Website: macys
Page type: delivery-shipping
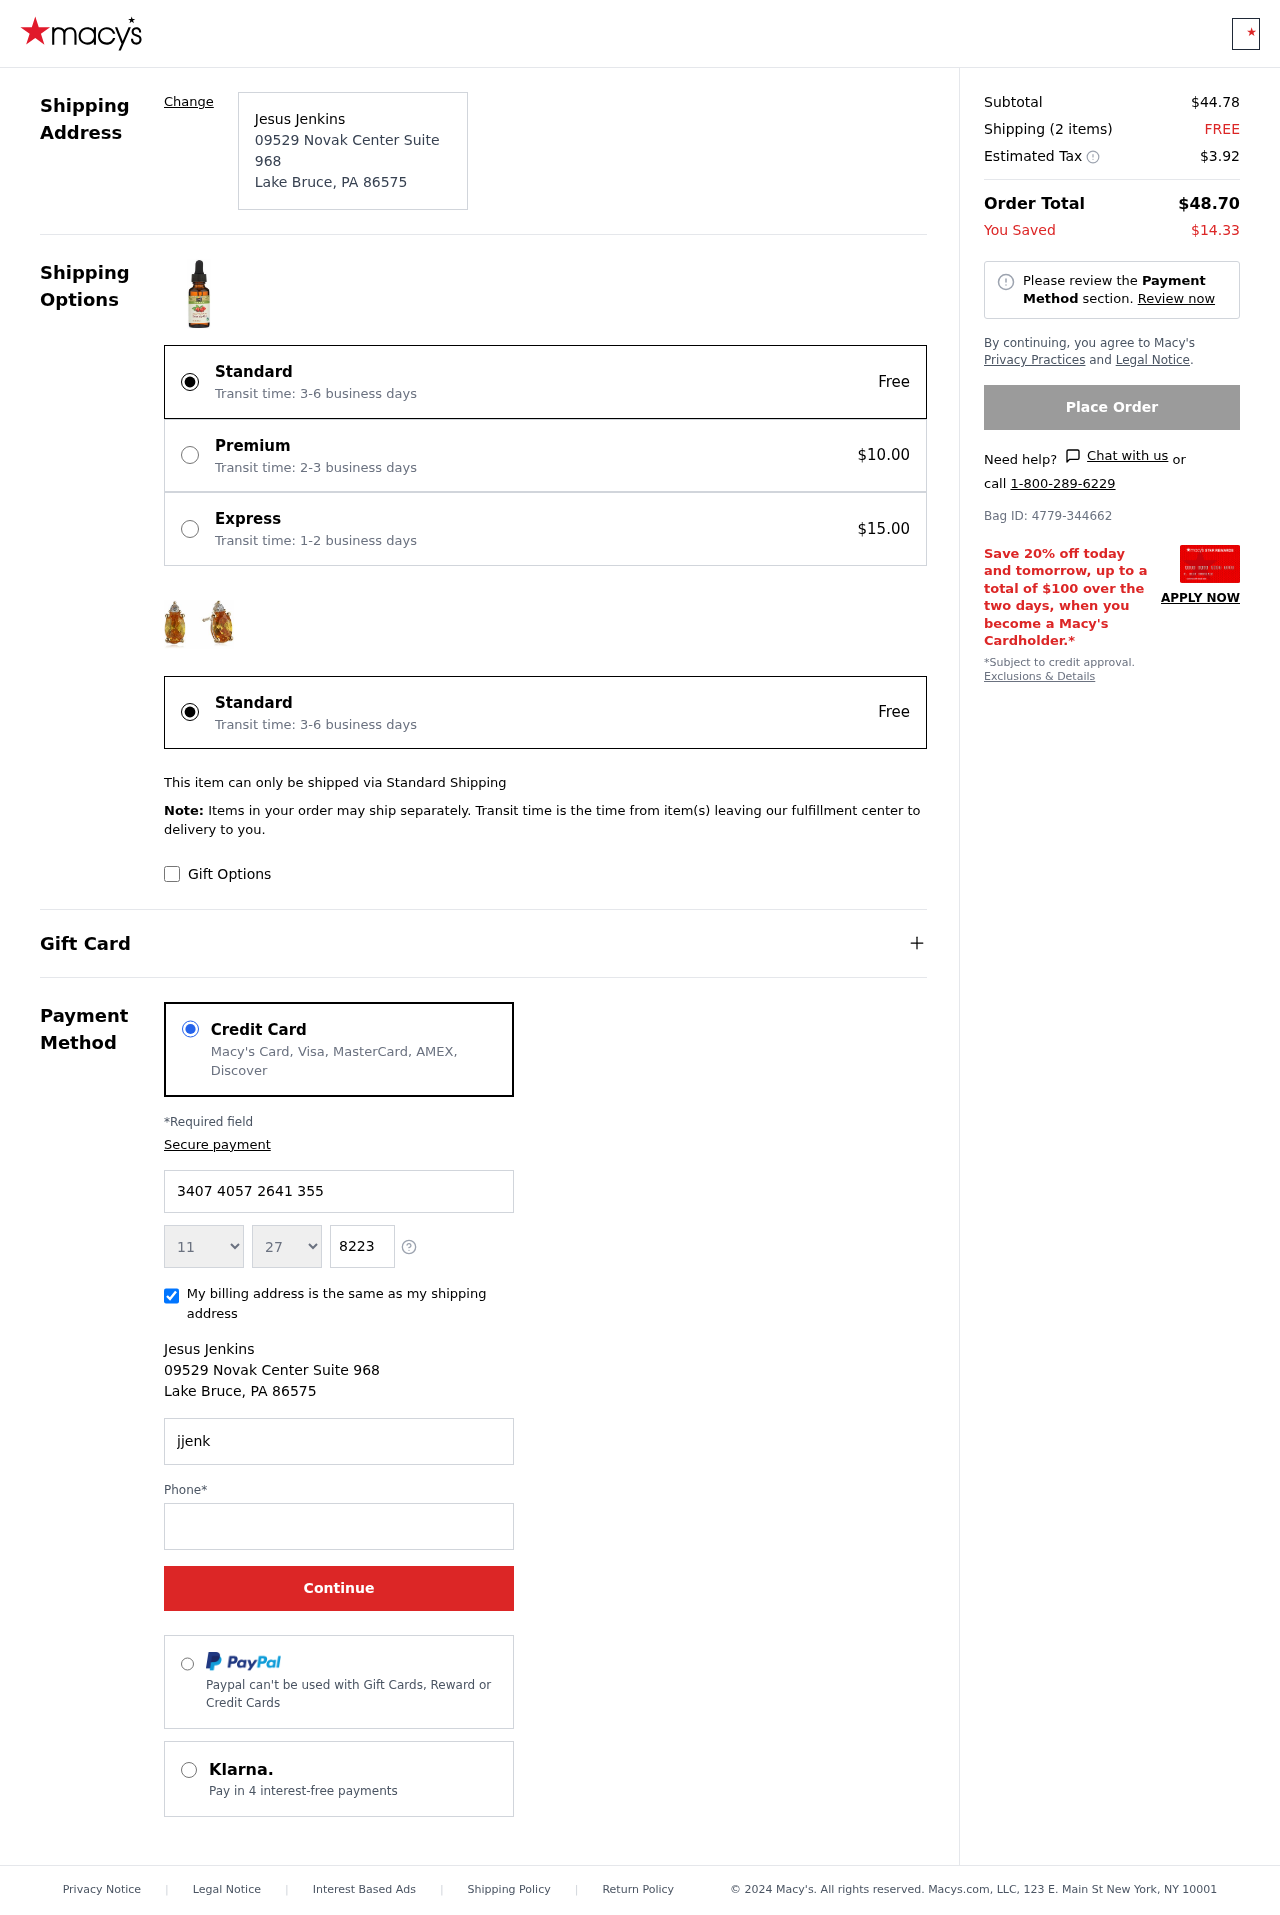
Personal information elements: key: PII_CARD_EXPIRY_MONTH
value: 11
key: PII_CARD_EXPIRY_YEAR
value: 27
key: PII_CITY
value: Lake Bruce
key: PII_CITY_STATE_ZIP
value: Lake Bruce, PA 86575
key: PII_FULLNAME
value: Jesus Jenkins
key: PII_POSTCODE
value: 86575
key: PII_STATE_ABBR
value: PA
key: PII_STREET
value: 09529 Novak Center Suite 968
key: PII_CARD_NUMBER
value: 3407 4057 2641 355
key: PII_CARD_CVV
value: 8223
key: PII_EMAIL
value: jjenkins@yahoo.com
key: PII_PHONE
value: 9982537453
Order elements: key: ORDER_SUBTOTAL
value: $44.78
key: ORDER_NUM_ITEMS
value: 2
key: ORDER_SHIPPING_COST
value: FREE
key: ORDER_TAX
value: $3.92
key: ORDER_TOTAL
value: $48.70
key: ORDER_SAVINGS
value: $14.33
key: ORDER_BAG_ID
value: Bag ID: 4779-344662